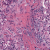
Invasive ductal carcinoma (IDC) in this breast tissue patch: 0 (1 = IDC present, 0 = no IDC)